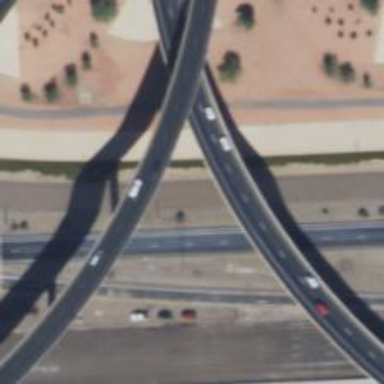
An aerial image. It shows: Asphalt bridge on motorway.